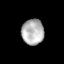
Tissue: lung
Cell type: Epithelial cells
Senescence score: 0.2198
Nuclear area (px): 563
Mean DAPI intensity: 177.895